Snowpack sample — Snodgrass Mountain, Crested Butte, Colorado (2/4/25, 12:06 PM MST)
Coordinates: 38.923, -106.968
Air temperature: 35 °F
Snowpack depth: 80 cm
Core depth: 80 cm
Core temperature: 32 °F
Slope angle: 14°, slope face: 78°
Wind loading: low
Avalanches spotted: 0
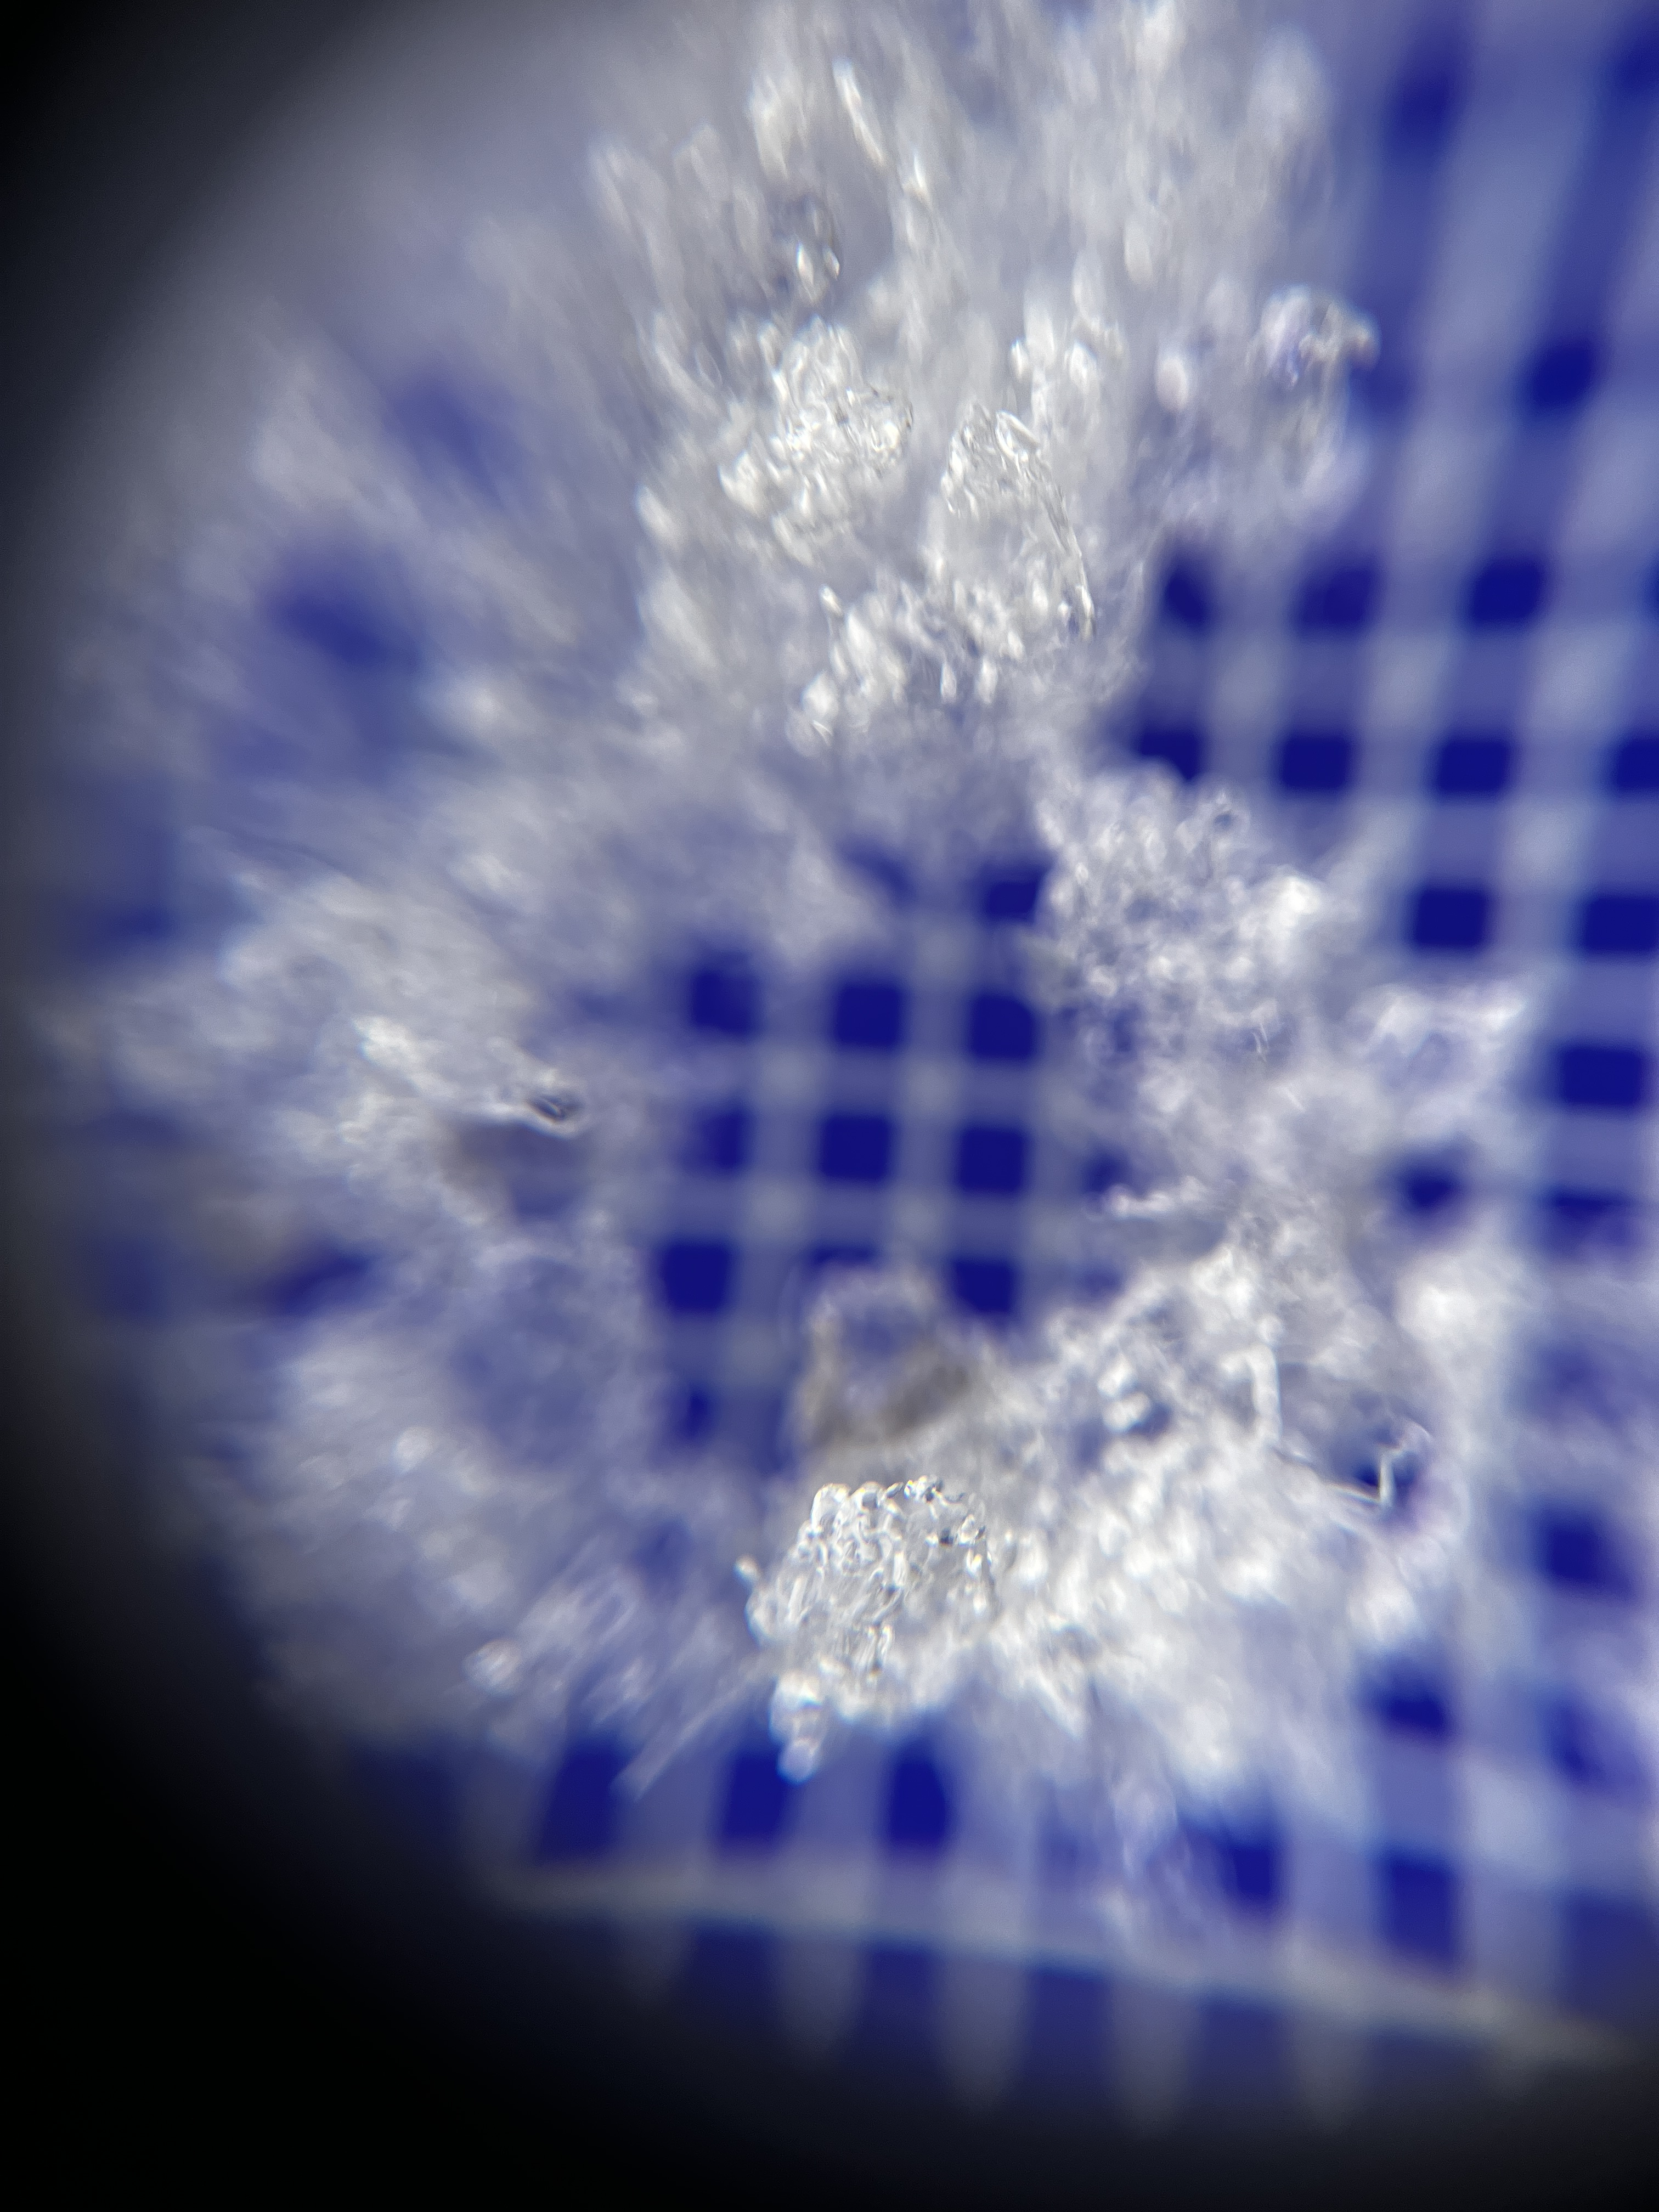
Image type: magnified_profile
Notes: No avalanches nearby, unusually warm weather for the last month reported by residents, Collected 25 yards from treeline